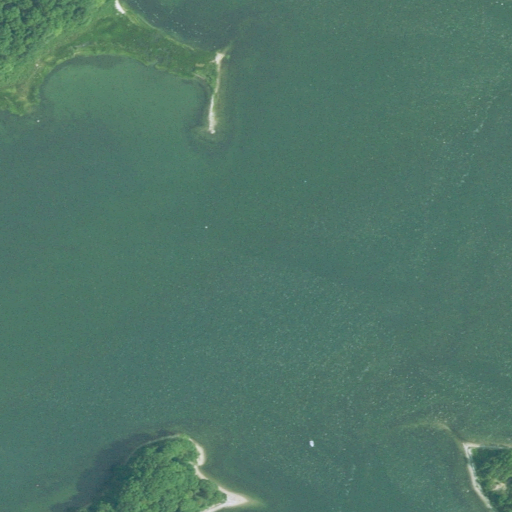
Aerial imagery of cape in Rhode Island named Little Point Judith containing open water, herbaceous wetlands, grassland, shrub, barren land, woody wetlands, and deciduous forest